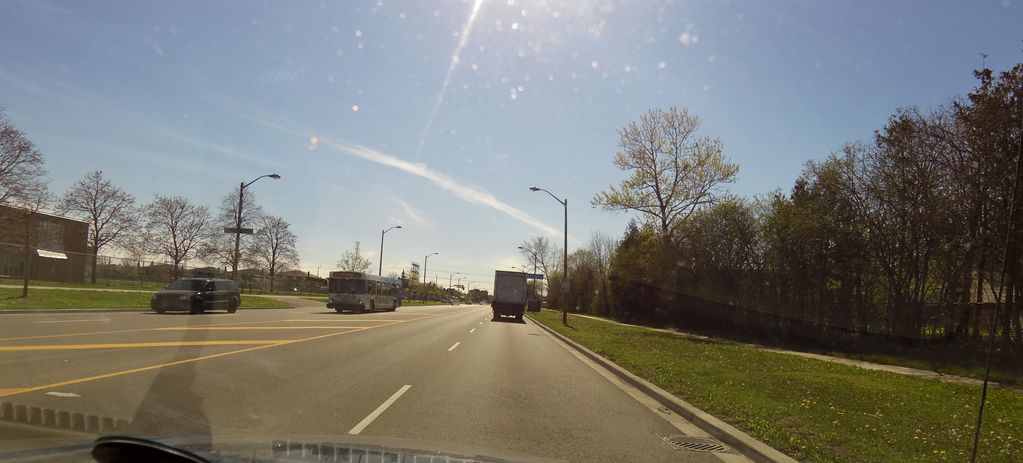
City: toronto